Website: apple
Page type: review-order
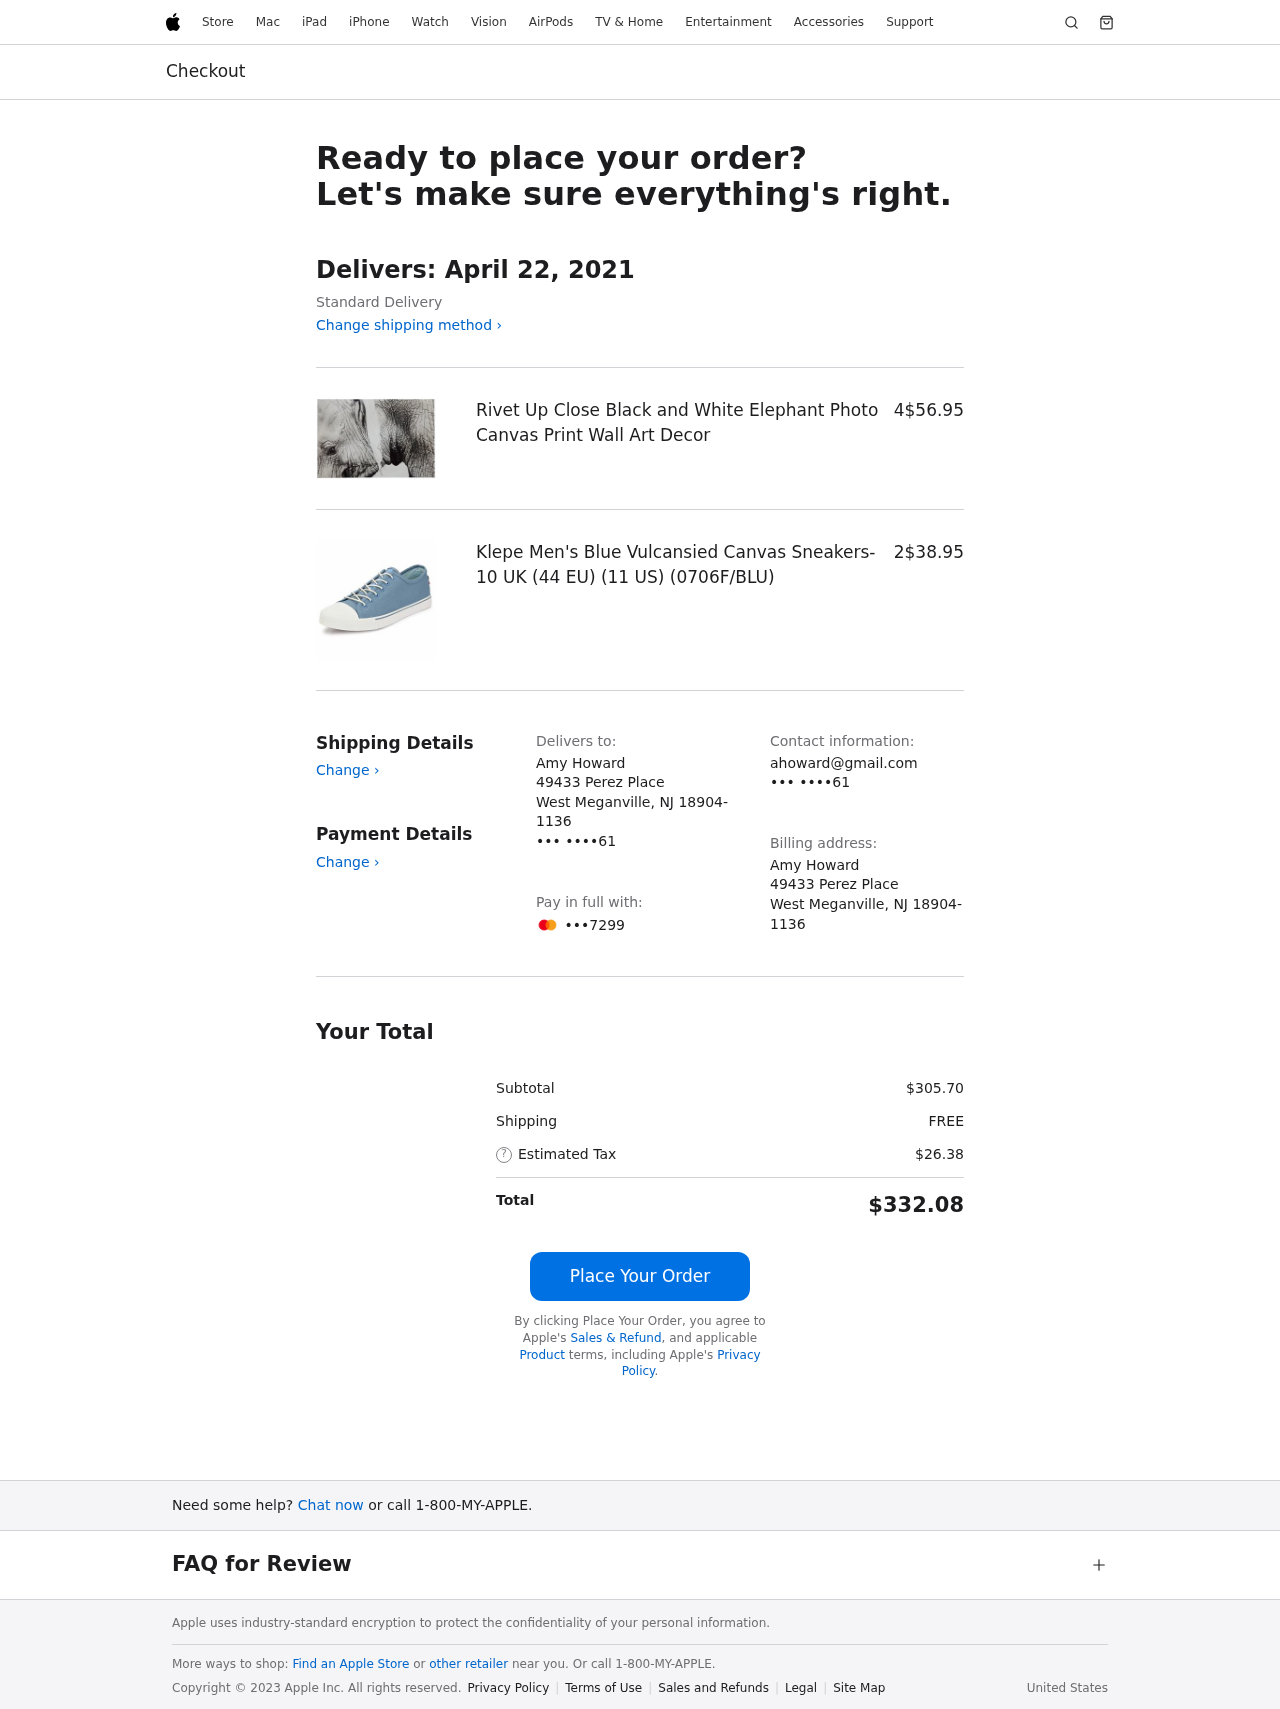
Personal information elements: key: PII_CARD_LAST4
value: •••7299
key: PII_CITY
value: West Meganville
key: PII_EMAIL
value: ahoward@gmail.com
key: PII_FULLNAME
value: Amy Howard
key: PII_PHONE
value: ••• ••••61
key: PII_POSTCODE_FULL
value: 18904-1136
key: PII_STATE_ABBR
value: NJ
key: PII_STREET
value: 49433 Perez Place
Product elements: key: PRODUCT1_NAME
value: Rivet Up Close Black and White Elephant Photo Canvas Print Wall Art Decor
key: PRODUCT1_PRICE
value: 56.95
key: PRODUCT1_QUANTITY
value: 4
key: PRODUCT2_NAME
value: Klepe Men's Blue Vulcansied Canvas Sneakers-10 UK (44 EU) (11 US) (0706F/BLU)
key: PRODUCT2_PRICE
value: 38.95
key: PRODUCT2_QUANTITY
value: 2
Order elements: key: ORDER_DELIVERY_DATE
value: April 22, 2021
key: ORDER_SUBTOTAL
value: $305.70
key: ORDER_SHIPPING_COST
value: FREE
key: ORDER_TAX
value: $26.38
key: ORDER_TOTAL
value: $332.08